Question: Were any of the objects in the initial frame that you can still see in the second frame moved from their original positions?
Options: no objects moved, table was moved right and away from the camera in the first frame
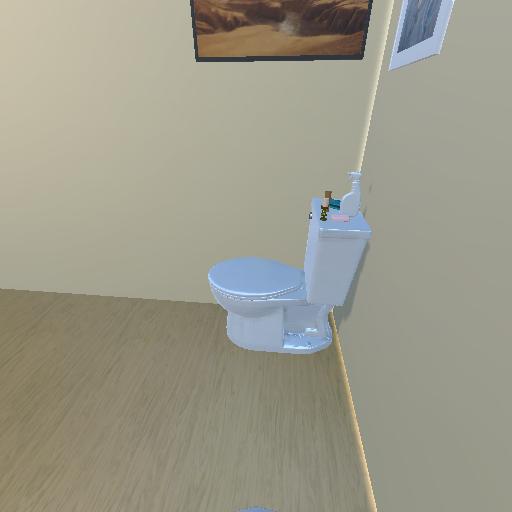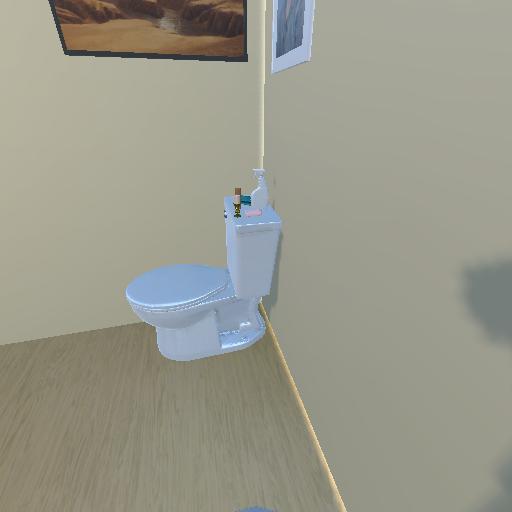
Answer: no objects moved